Current action and preconditions to check: trajectory_clear

Your task: For each precondition in the list above, predict whether it will hold at this action.

Consider the current scene as observed from the mobile robot's camera, and analyze the predicted future states of all dynamic agents (e.g., people, animals, vehicles, or any moving entities) within the NEXT SECOND.

IMPORTANT: Only answer "very likely" if you are absolutely certain—based on strong, clear evidence—that a dynamic agent will violate the precondition in the predicted future state. Do NOT answer "very likely" for unlikely, ambiguous, or low-probability risks.

Ask yourself for each precondition: Is there a high probability, with clear and convincing evidence, that the predicted future states of any dynamic agent will interfere with the predicted future state of the currently executing action within the NEXT SECOND, causing that precondition to fail?

Assess the risk level based on these predictions. Use "likely" or "very likely" if motions create a clear risk of interference.

Use "neutral" or "improbable" if agents are nearby but their predicted paths are clearly diverging or non-conflicting.

Failure Risk Categories: "very improbable", "improbable", "neutral", "likely", "very likely"

Answer Format: Output ONLY the probability_of_failure value from these categories: "very improbable", "improbable", "neutral", "likely", "very likely"

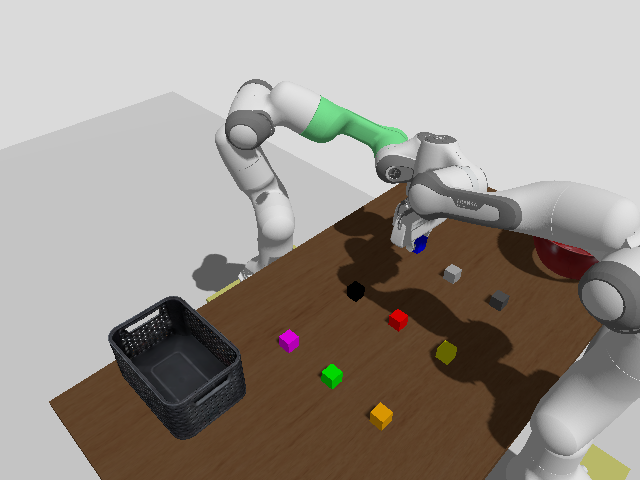

Answer: very improbable